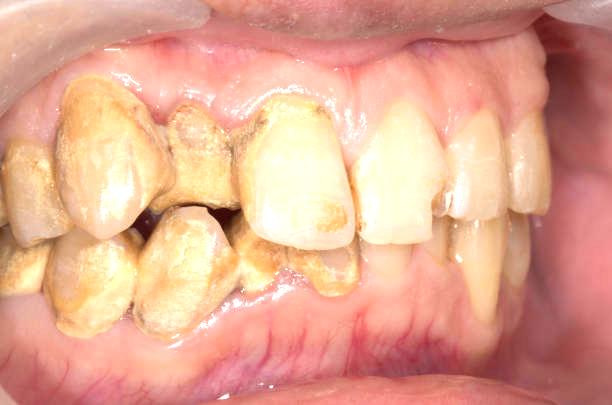
Condition: Gingivitis